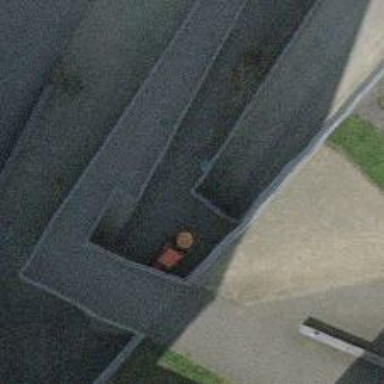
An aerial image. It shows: Retaining wall.